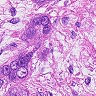
Metastatic tissue present: yes